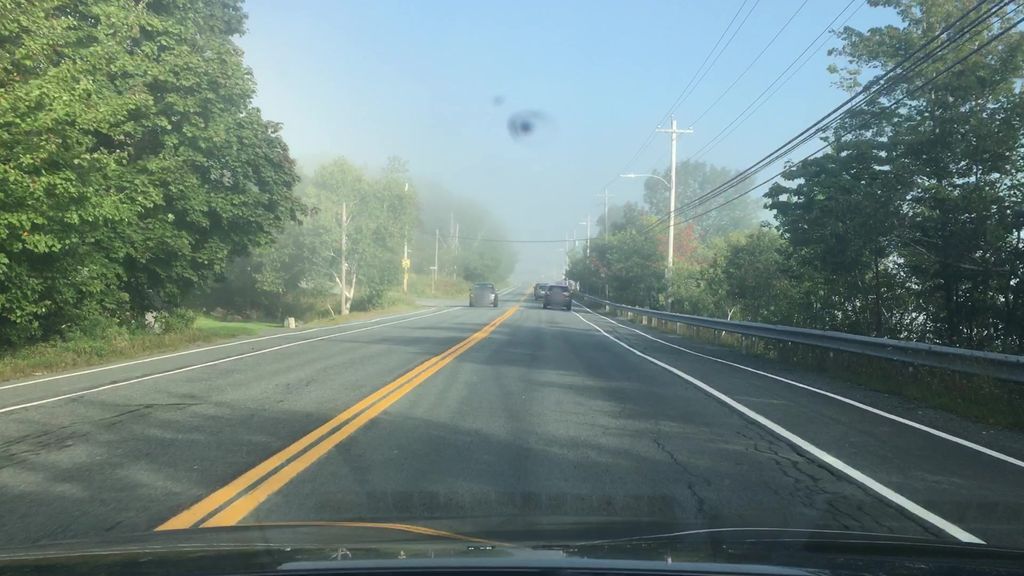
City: halifax